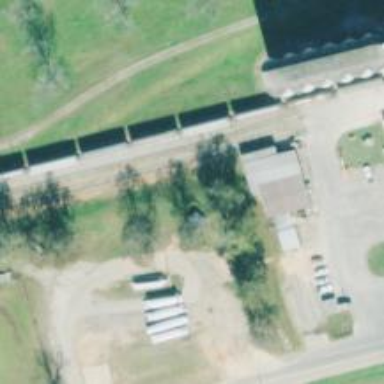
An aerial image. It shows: Railway spur service line primarily used for agricultural freight transportation.